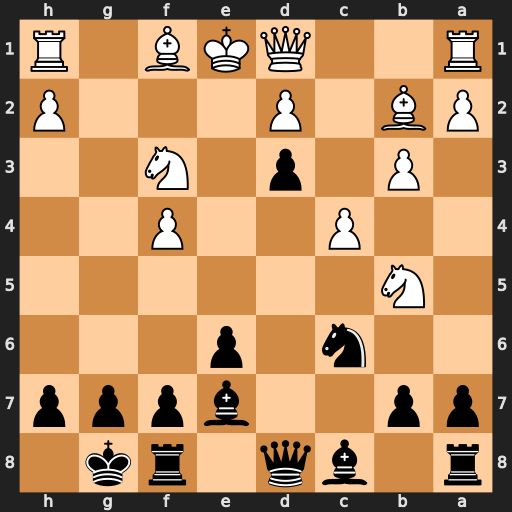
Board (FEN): r1bq1rk1/pp2bppp/2n1p3/1N6/2P2P2/1P1p1N2/PB1P3P/R2QKB1R
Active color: b
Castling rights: KQ
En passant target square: -
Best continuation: Bh4+ Nxh4 Qxh4#